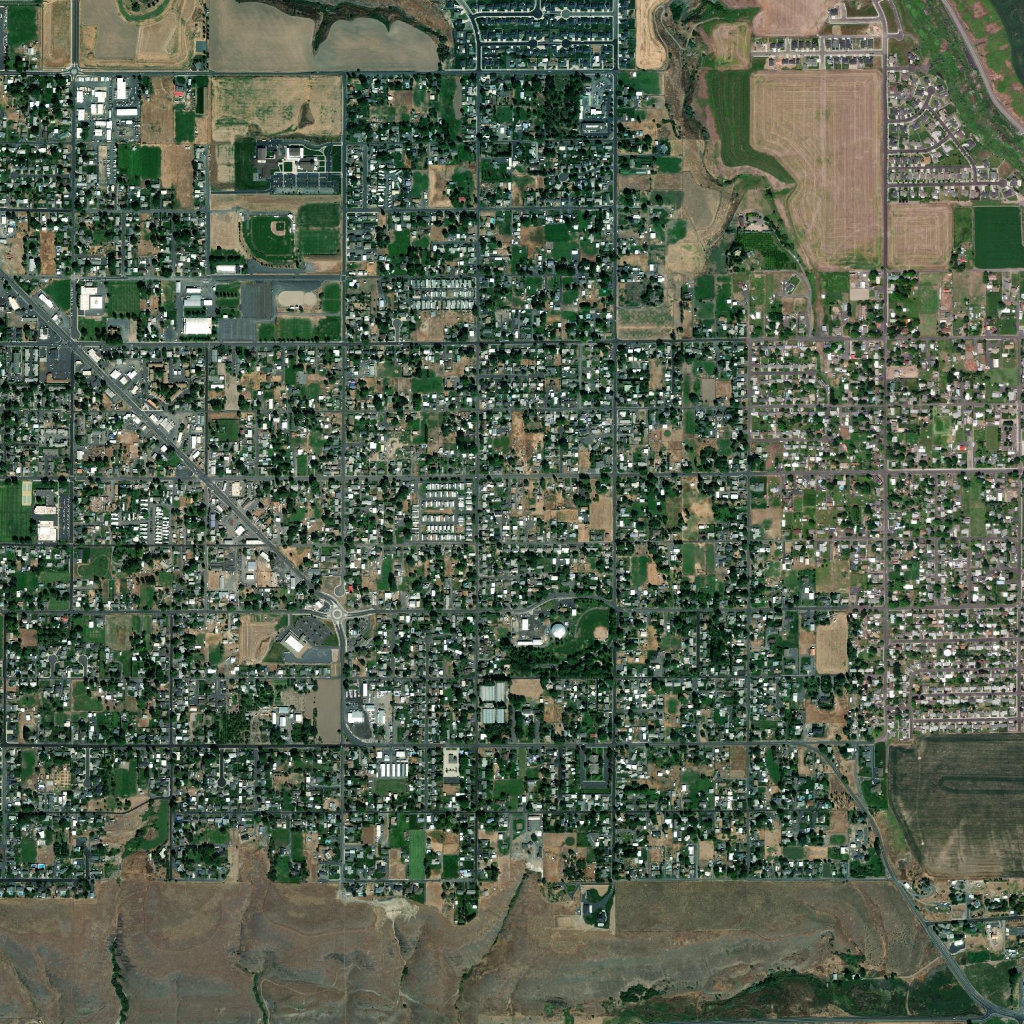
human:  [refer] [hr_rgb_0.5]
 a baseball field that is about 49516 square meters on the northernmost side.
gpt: <box>[[24, 20, 28, 24, 0]]</box>

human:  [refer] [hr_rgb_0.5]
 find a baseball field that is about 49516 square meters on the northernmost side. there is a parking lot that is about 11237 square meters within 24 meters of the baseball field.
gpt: <box>[[24, 20, 28, 25, 0]]</box>

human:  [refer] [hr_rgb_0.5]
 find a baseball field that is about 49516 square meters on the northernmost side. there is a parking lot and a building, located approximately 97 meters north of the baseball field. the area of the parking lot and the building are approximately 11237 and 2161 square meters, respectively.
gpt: <box>[[24, 20, 28, 24, 0]]</box>